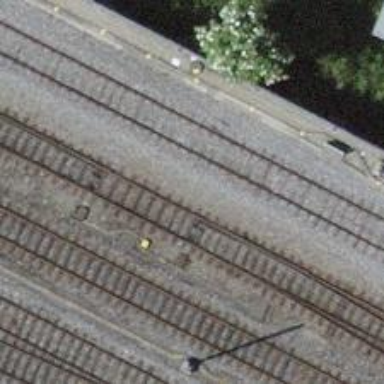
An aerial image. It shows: Single-track railway siding with electrified contact lines.